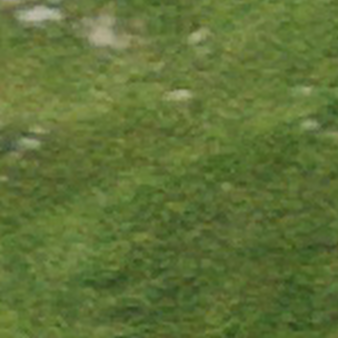
Label: other